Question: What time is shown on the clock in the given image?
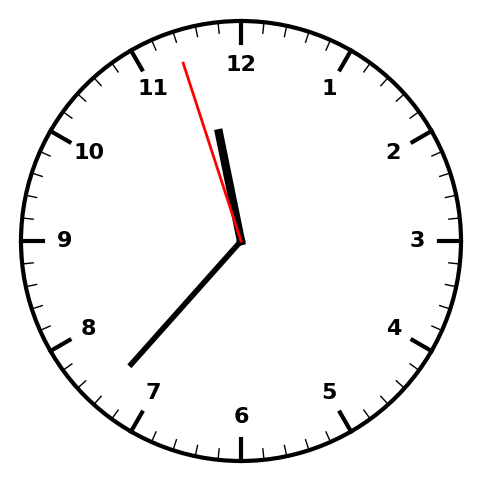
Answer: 11:36:57